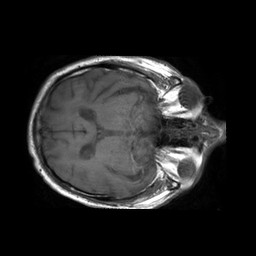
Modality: T1w
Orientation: axial
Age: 83
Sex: male
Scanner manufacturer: philips
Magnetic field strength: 3 T
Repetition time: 0.4739 s
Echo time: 0.01 s